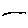
Label: line